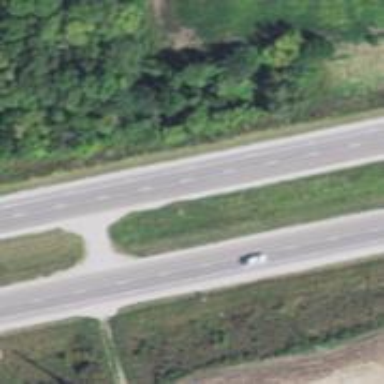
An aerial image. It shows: Trunk highway.